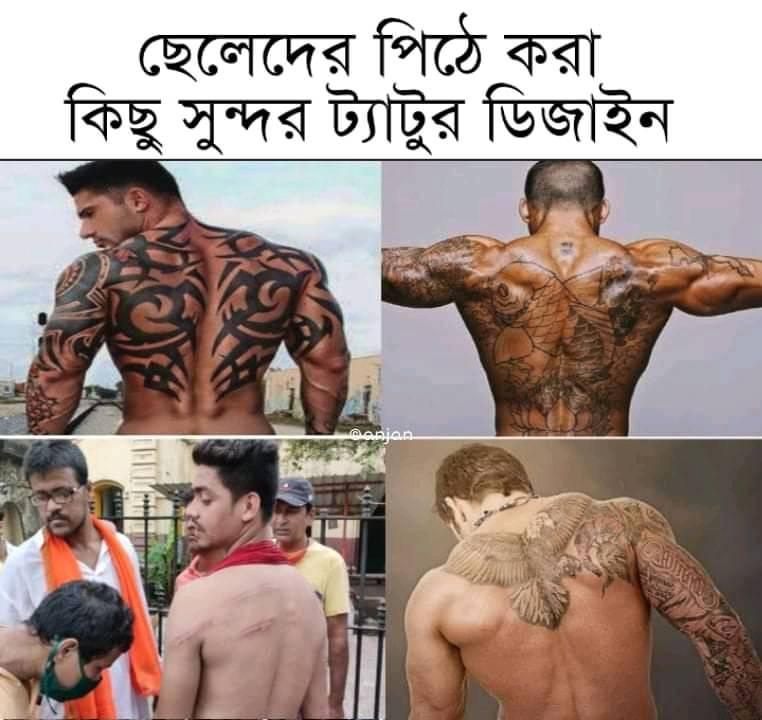
Caption:  ছেলেদের পিঠে করা কিছু সুন্দর ট্যাটুর ডিজাইন
Label: non-hate